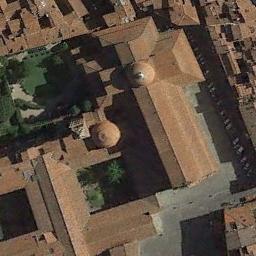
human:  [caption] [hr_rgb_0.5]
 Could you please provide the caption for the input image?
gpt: There is a church with red roof .

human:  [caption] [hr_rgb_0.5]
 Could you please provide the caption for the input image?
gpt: This is a church, Built of tan brick .

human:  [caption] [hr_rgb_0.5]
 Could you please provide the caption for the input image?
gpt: The church with two circular towers and the rest of the church has some orange sloping roofs .

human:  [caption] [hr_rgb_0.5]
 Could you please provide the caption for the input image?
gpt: A cathedral with an orange roof, The main house in the middle of the church has a round roof, And there are many trees around the church .

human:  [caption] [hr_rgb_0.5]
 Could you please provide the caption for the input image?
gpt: The church is surrounded by red houses .